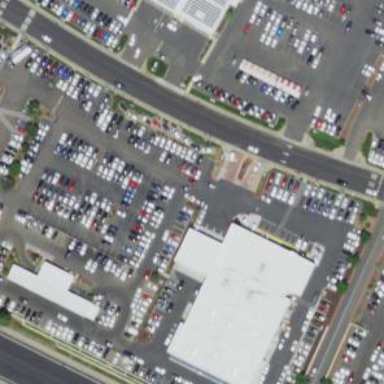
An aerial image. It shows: Commercial area.